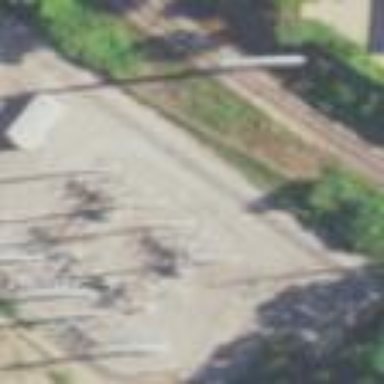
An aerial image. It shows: Substation surrounded by fence.